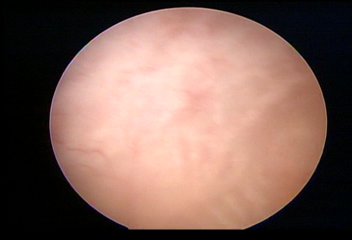
Modality: WLC
Class: Normal mucosa
Bladder cancer association: No